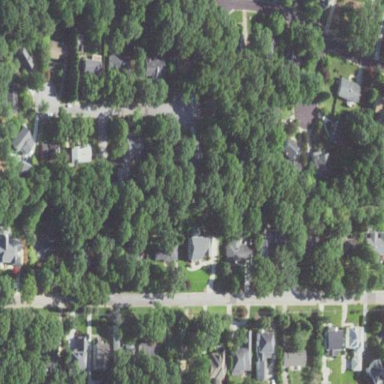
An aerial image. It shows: Residential area within neighborhood.